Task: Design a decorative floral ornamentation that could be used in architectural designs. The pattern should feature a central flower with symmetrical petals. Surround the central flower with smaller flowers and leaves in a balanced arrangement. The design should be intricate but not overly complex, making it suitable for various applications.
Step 0:
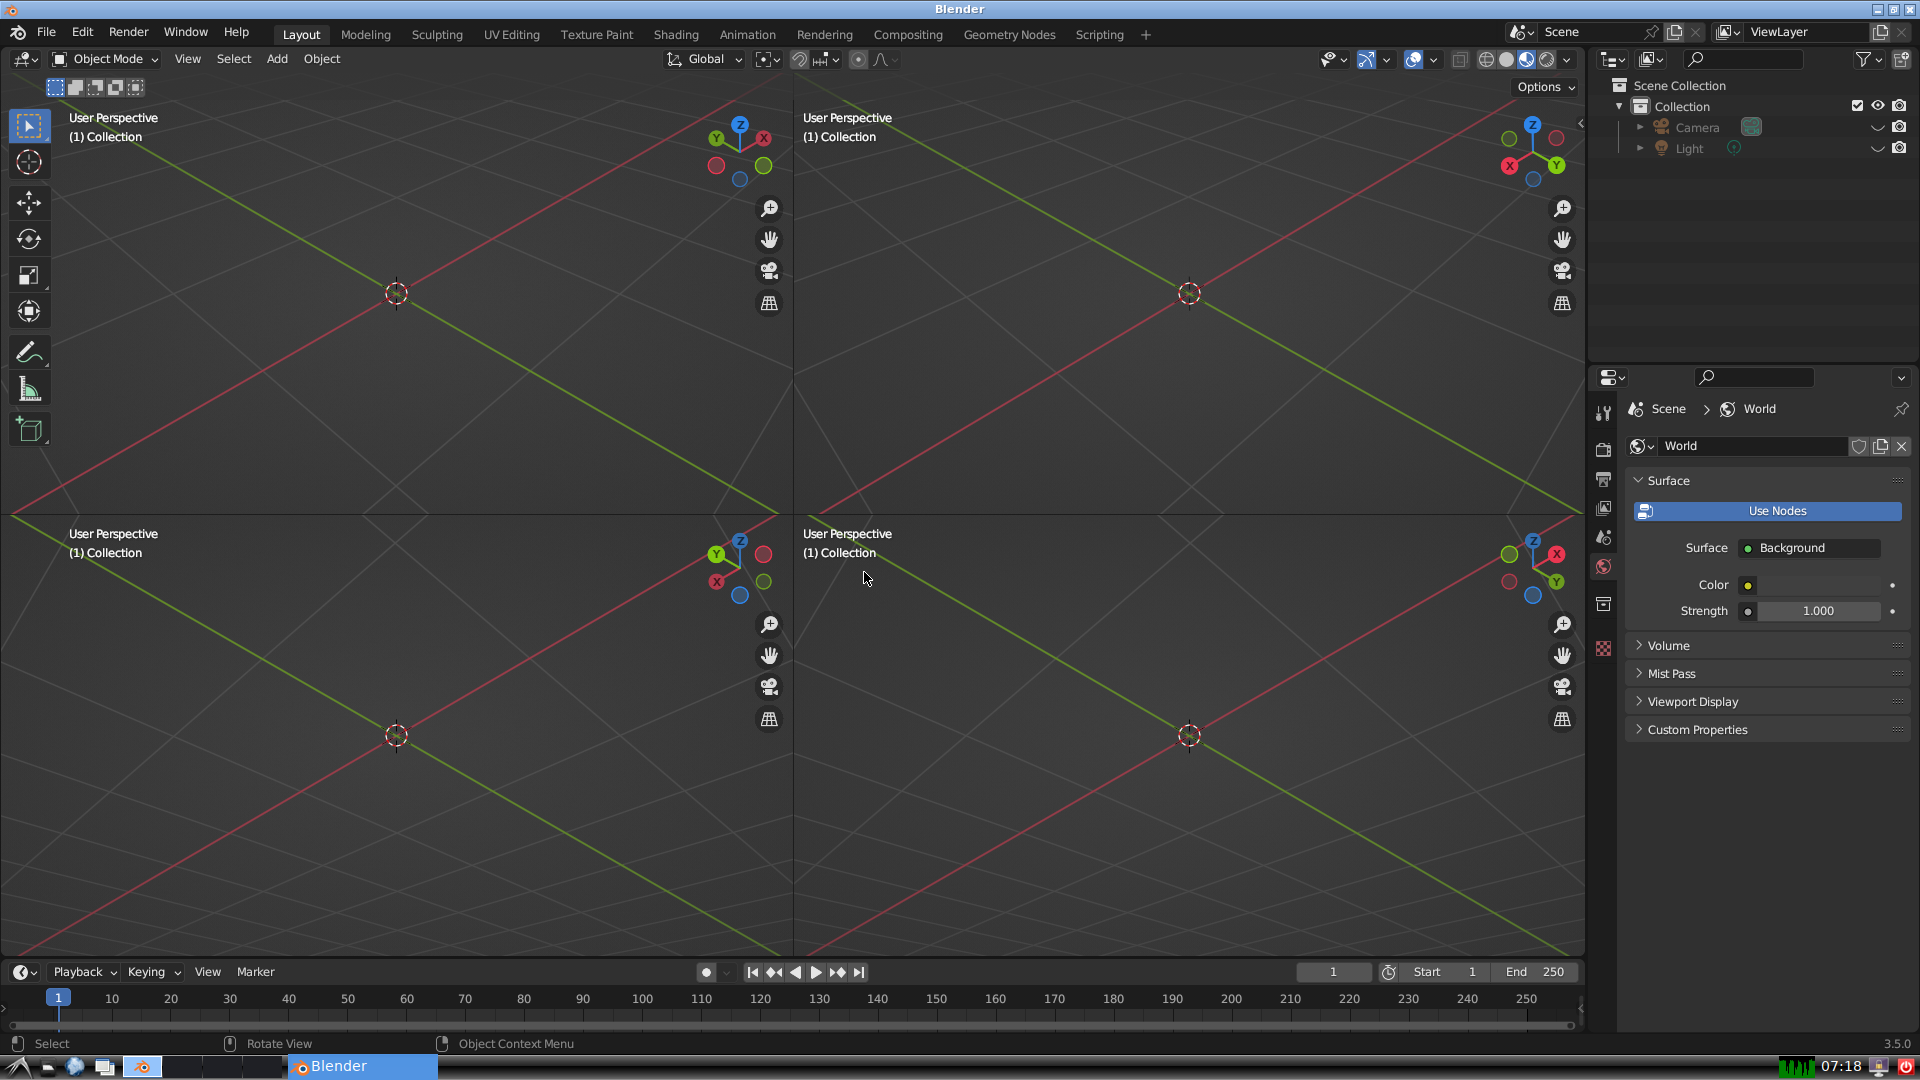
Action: {"mouse_move": [278, 58]}